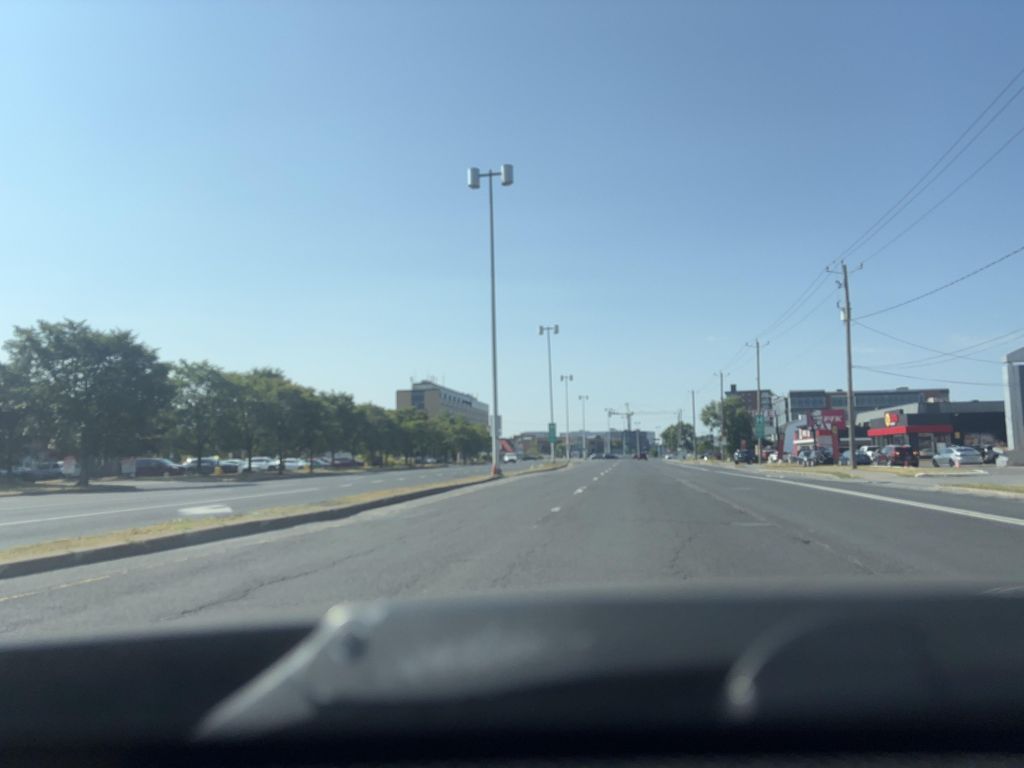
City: montreal